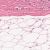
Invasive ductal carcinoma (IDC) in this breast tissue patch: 0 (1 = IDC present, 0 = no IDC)